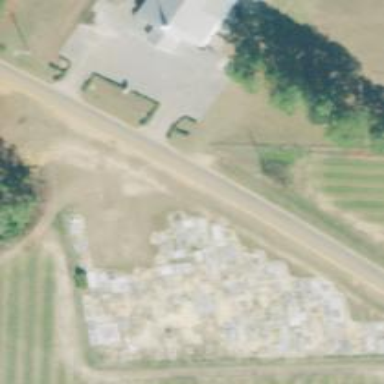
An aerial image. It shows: Cemetery.